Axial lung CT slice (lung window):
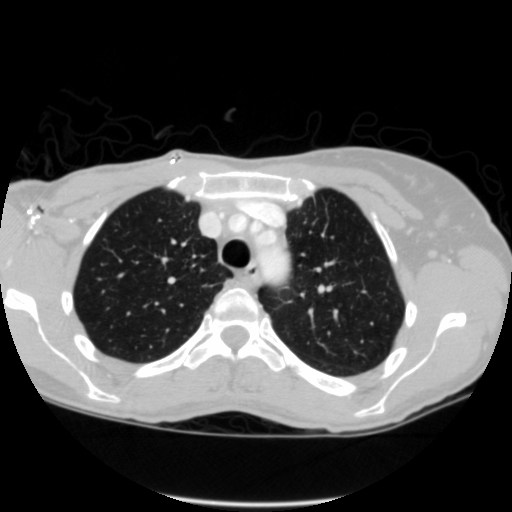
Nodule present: no